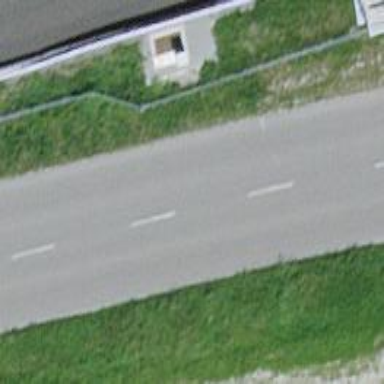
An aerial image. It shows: Secondary road with asphalt surface.